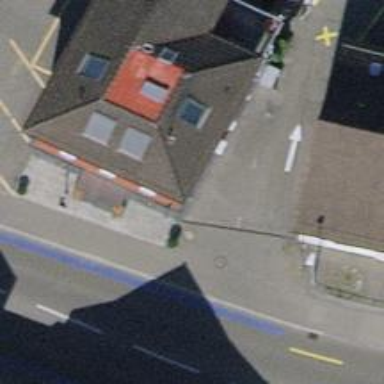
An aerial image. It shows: Pub.